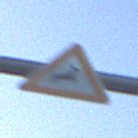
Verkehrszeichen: WildwechselLinks
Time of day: Dawn
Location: Outdoor (Nature)
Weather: Clear
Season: NotSpecified
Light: Natural